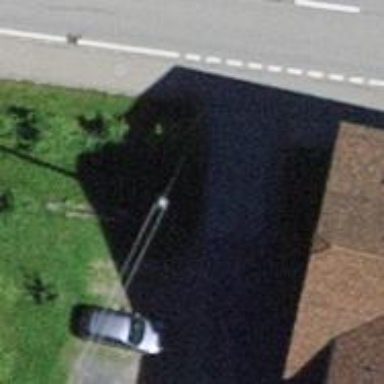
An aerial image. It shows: Power pole.